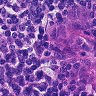
Metastatic tissue present: yes